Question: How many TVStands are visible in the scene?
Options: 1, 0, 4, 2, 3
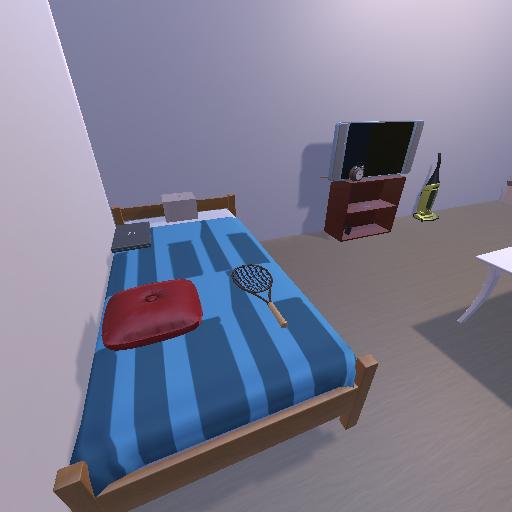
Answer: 1